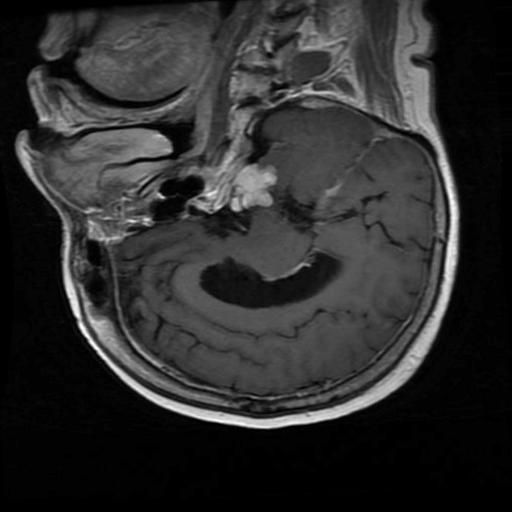
Label: meningioma